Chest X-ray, PA view. Patient: 43 years old, sex M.
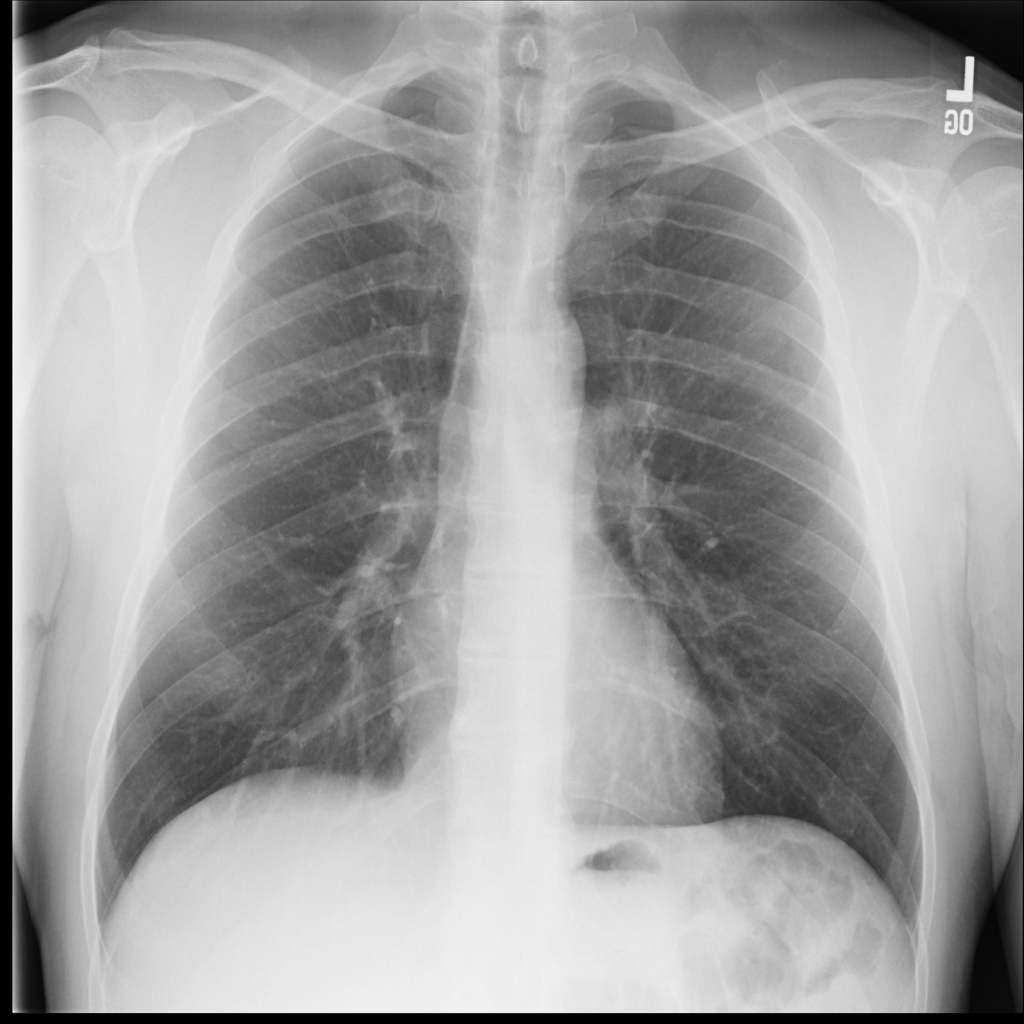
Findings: No Finding